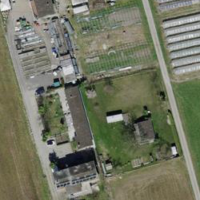
EUNIS habitat code: 52
Species observed at this site:
Lamium purpureum
Coccinella septempunctata